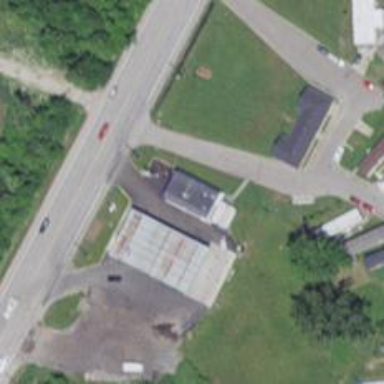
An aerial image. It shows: Convenience shop.